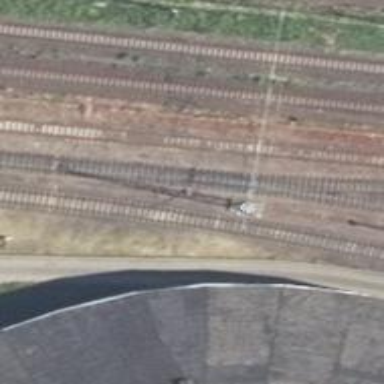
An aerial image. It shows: Railway yard used for servicing trains.